综合与实践【主题】足球最佳射门位置

\vspace{0.3cm}
\noindent\textbf{【素材】}
\noindent\textbf{某足球场上，运动员在练习选择适合的位置射门．线段$PQ$表示球门，$\angle PAQ$、$\angle PBQ$为射门张角．理论上当射门张度越大时，进球的可能性越大．}

\vspace{0.3cm}
\noindent\textbf{如图 1，$\angle PAQ$ \underline{\quad\quad} $\angle PBQ$．（用“$>$”、“$<$”或“$=$”填空）}

\vspace{0.3cm}
\noindent\textbf{【实践探索】}
\noindent\textbf{假设运动员沿着直线$l$带球跑动，寻找最佳射门位置．如图 2，以线段$PQ$为弦作$\odot O$，恰与直线$l$相切，切点为$A$．若点$M$是$l$上一个异于点$A$的动点，}
\noindent\textbf{求证：当运动员跑动到切点$A$处时，射门张角最大，即$\angle PAQ > \angle PMQ$．}

\vspace{0.3cm}
\noindent\textbf{【迁移应用】}
\noindent\textbf{如图 3，点$P(3,0)$，点$Q(9,0)$，点$A$为$y$轴正半轴上的一个动点，当$\angle PAQ$最大时，请求出点$A$的坐标．}
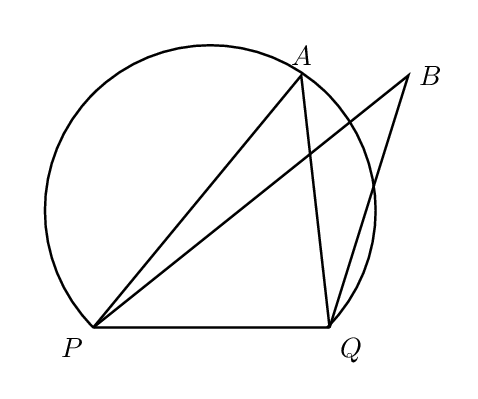
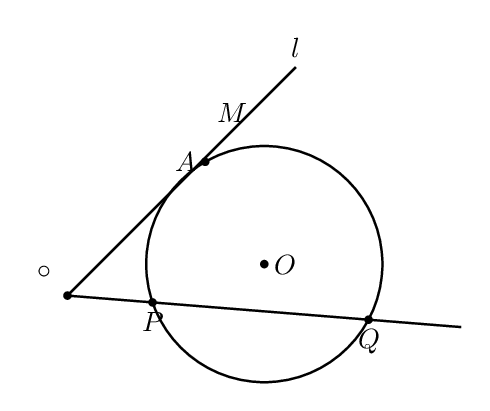
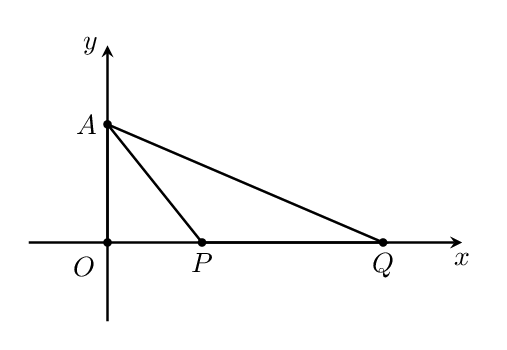
【解答】
\vspace{0.5cm}
\noindent\textbf{【答案】}
\noindent\textbf{【素材】$>$}
\noindent\textbf{【实践探索】证明见解析}
\noindent\textbf{【迁移应用】$A(0,3\sqrt{3})$}

\vspace{0.5cm}
\noindent\textbf{【分析】}
\noindent\textbf{本题考查了圆的基本性质（圆周角定理、切线的性质、垂径定理等）以及米勒（最大视角问题）的相关知识，涉及到利用圆的性质比较角的大小、探究最大视角的位置等内容．解题的关键是熟练运用圆中角的大小关系（同弧所对的圆周角相等、圆外角与圆周角的大小关系），结合切线的性质和垂径定理等，将实际问题转化为几何图形中的角度关系问题，从而确定最大视角的位置并进行相关计算．}
\noindent\textbf{利用“同弧圆周角相等”与“三角形任意一个外角大于与它不相邻的一个内角”可得出$\angle PAQ > \angle PBQ$与$\angle PAQ > \angle PMQ$；利用“切线的性质”、“垂径定理”、“矩形的判定和性质”、“勾股定理”可求得$OA$的长，从而写出点$A$的坐标．}

\vspace{0.5cm}
\noindent\textbf{【详解】如下图：}

\noindent\textbf{【素材】}
\noindent\textbf{解：如图 1，设线段$PB$与圆弧交于点 $C$，连接$CQ$，则$\angle PCQ = \angle PAQ$，}
\noindent\textbf{又$\because \angle PCQ > \angle PBQ$，$\therefore \angle PAQ > \angle PBQ$，}
\noindent\textbf{故答案为：$>$．}

\vspace{0.3cm}
\noindent\textbf{【实践探索】}
\noindent\textbf{证明：连结$PA$、$QA$、$PM$、$QM$，其中$PM$与圆交于点 $N$，连续$QN$．如图 2 所示．}

\noindent\textbf{$\because \angle PAQ = \angle PNQ$，$\angle PNQ > \angle PMQ$，}
\noindent\textbf{$\therefore \angle PAQ > \angle PMQ$，即当运动员跑动到切点 $A$ 处时，射门张角最大．}

\vspace{0.3cm}
\noindent\textbf{【迁移应用】}
\noindent\textbf{解：如图，过点$A$、点$P$、点$Q$作外接圆，圆心为 $C$，根据【实践探索】结论，当点 $A$ 为$\odot C$的切点时，$\angle PAQ$最大．}

\noindent\textbf{连结$CA$、$CP$、$CQ$，作$CM \perp PQ$，垂足为点 $M$．}
\noindent\textbf{$\because$点 $A$ 为$\odot C$的切点，$CA$为圆的半径，}
\noindent\textbf{$\therefore CA \perp AO$，}
\noindent\textbf{$\because CP = CQ$，$CM \perp PQ$，}
\noindent\textbf{$\therefore PM = MQ$（垂径定理），且四边形$OACM$为矩形（三个角为直角的四边形为矩形）}
\noindent\textbf{由点$P(3,0)$，点$Q(9,0)$知，$PQ = OQ - OP = 9 - 3 = 6$，则$PM = MQ = 3$，}
\noindent\textbf{$\therefore AC = OM = OP + PM = 3 + 3 = 6$，即$CP = 6$，}
\noindent\textbf{在直角三角形$CMP$中，$CM = \sqrt{CP^2 - PM^2} = \sqrt{6^2 - 3^2} = 3\sqrt{3}$，}
\noindent\textbf{由矩形对边相等知，$OA = CM = 3\sqrt{3}$，}
\noindent\textbf{$\therefore A(0,3\sqrt{3})$．}
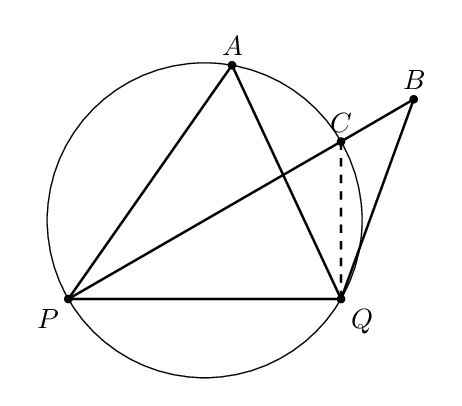
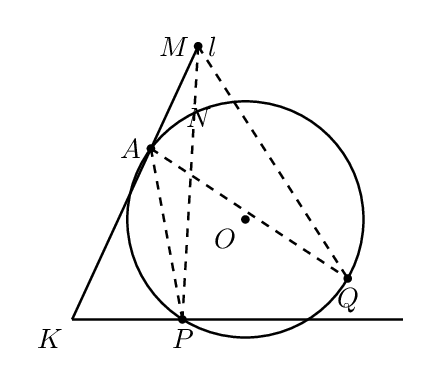
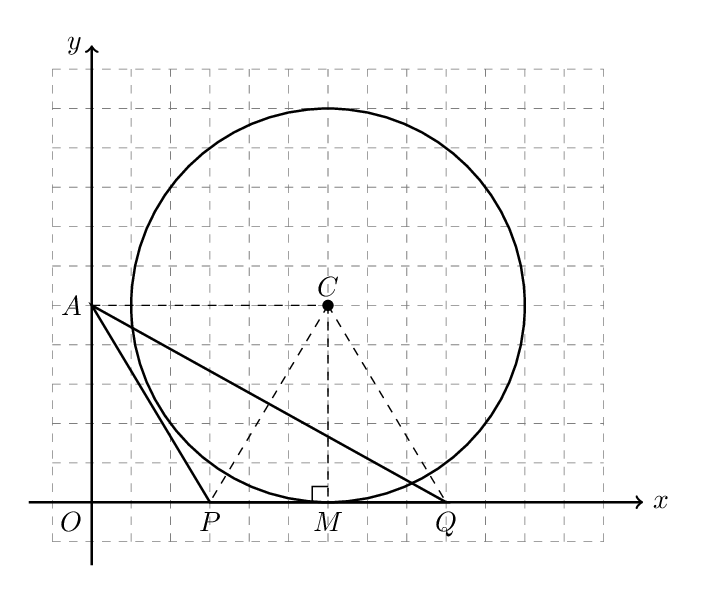